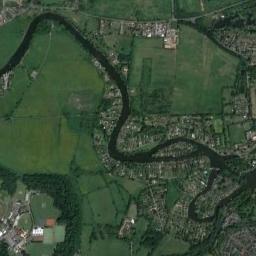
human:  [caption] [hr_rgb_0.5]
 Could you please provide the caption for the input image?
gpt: There are many buildings beside the river .

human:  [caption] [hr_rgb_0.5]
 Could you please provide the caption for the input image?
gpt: The deep blue river with a winding bank is flanked by some fields and residential areas .

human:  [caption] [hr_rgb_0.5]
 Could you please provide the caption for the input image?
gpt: The river goes through farmland and houses .

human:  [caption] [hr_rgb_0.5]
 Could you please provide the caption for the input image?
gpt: A winding green river with green and tan mixed fields on both sides, Green forests and a bustling city .

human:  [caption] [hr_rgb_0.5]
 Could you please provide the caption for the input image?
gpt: There are many buildings and green meadows near the river .